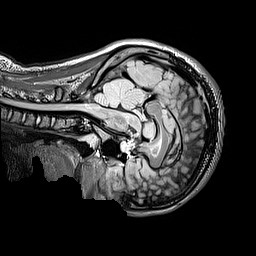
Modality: FLAIR
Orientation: sagittal
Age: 12
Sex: female
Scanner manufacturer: siemens
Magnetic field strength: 3 T
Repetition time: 5 s
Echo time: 0.388 s